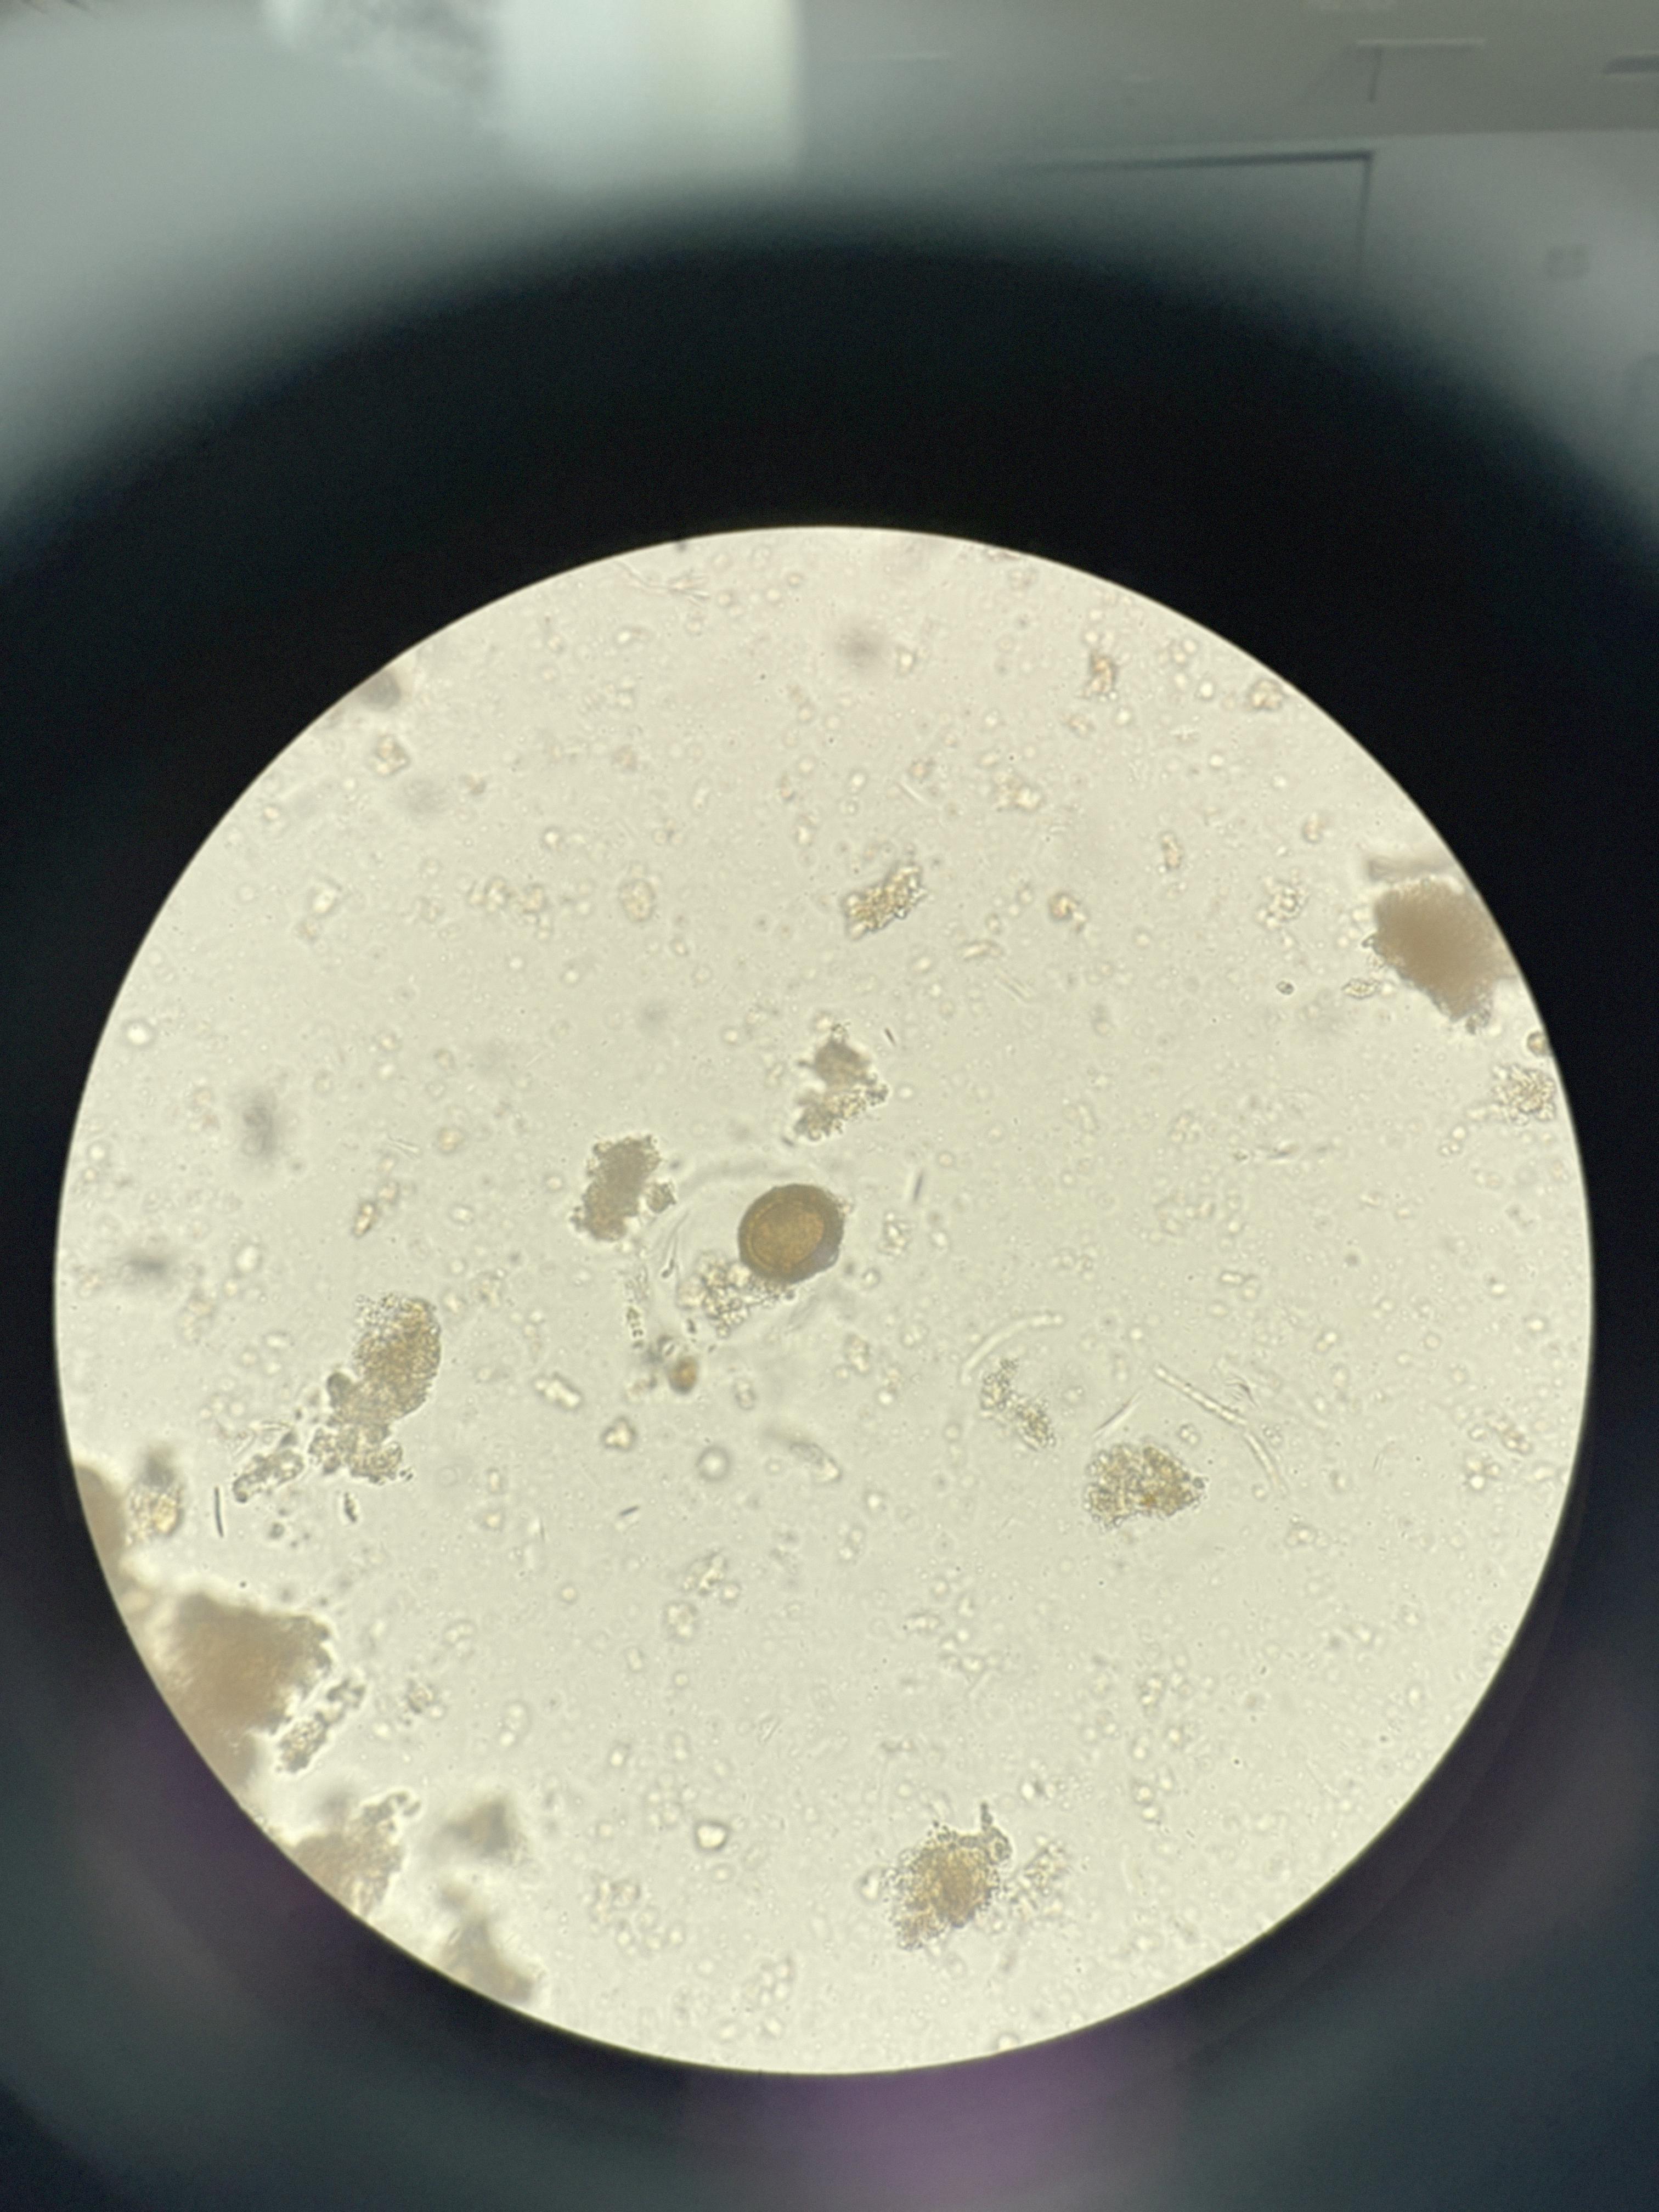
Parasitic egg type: Taenia spp. egg